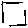
Label: square